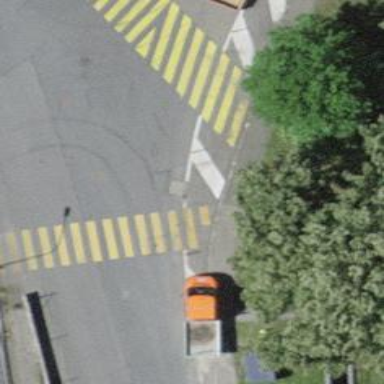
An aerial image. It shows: Kerb serving as barrier.